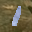
Label: 1